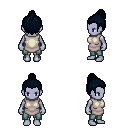
a pixel art fantasy rpg character, female body template, dark elf, purple skin, white tunic, teal pants, raven short topknot hairstyle, four views (front, back, left, right), 2x2 character sprite sheet, small pixel art, hard edges, no anti-aliasing